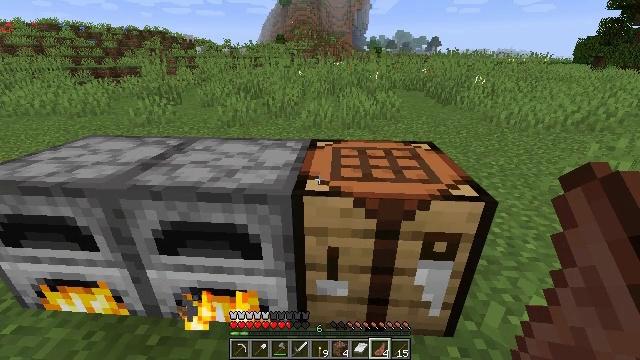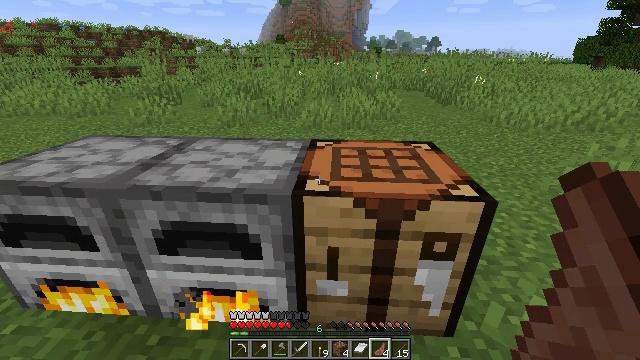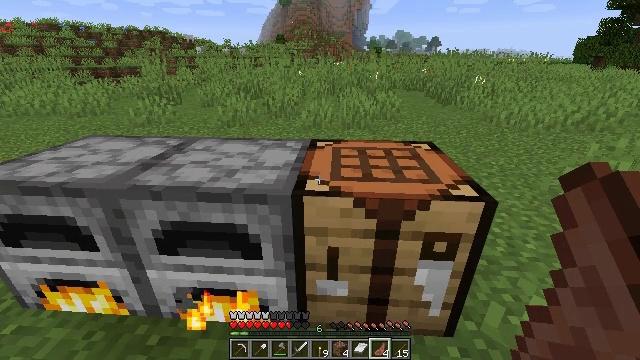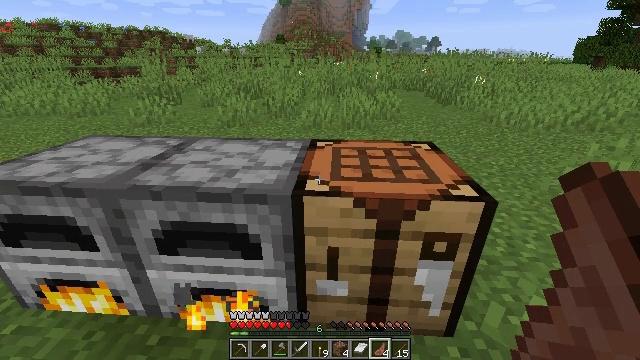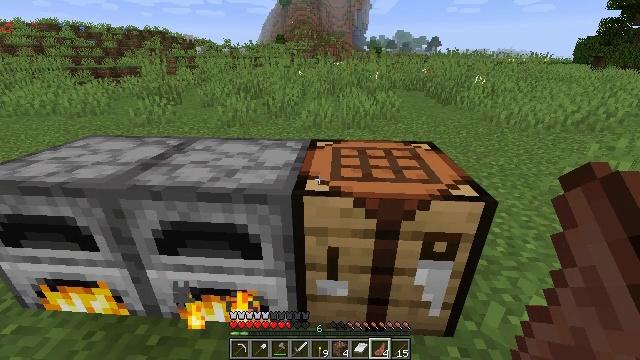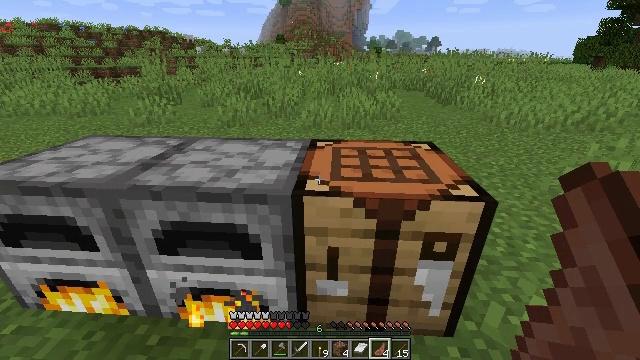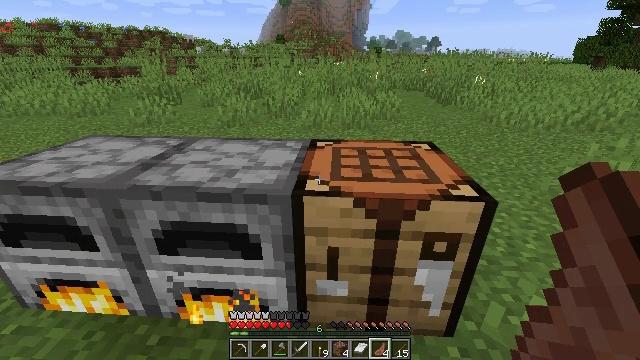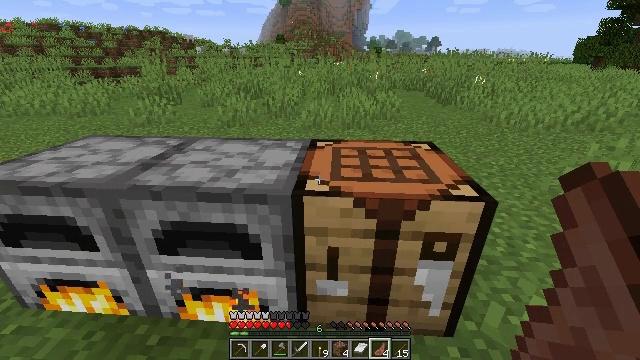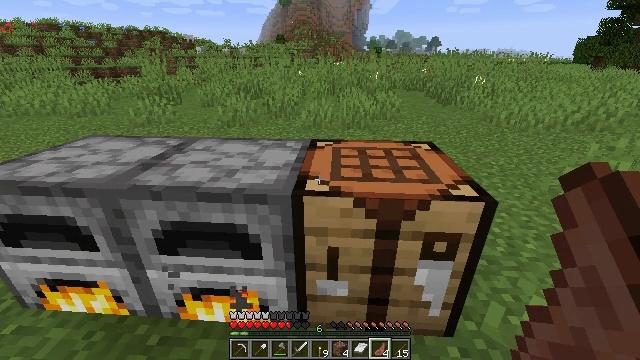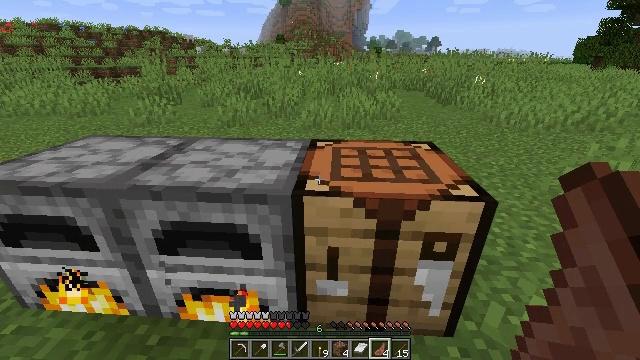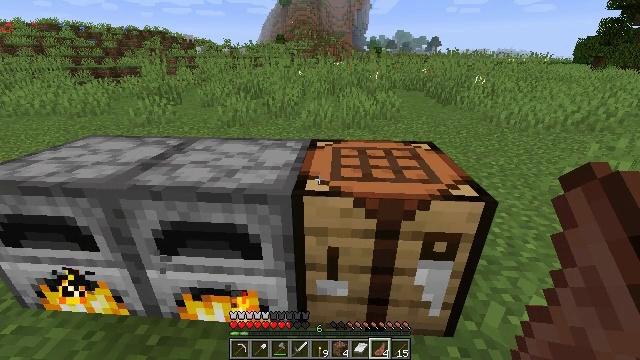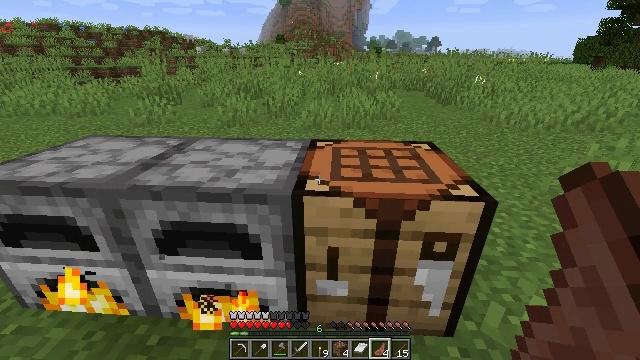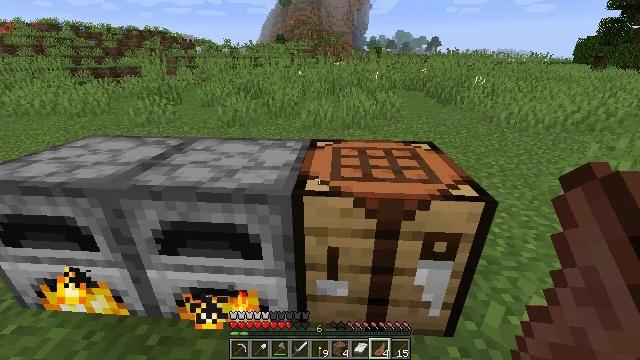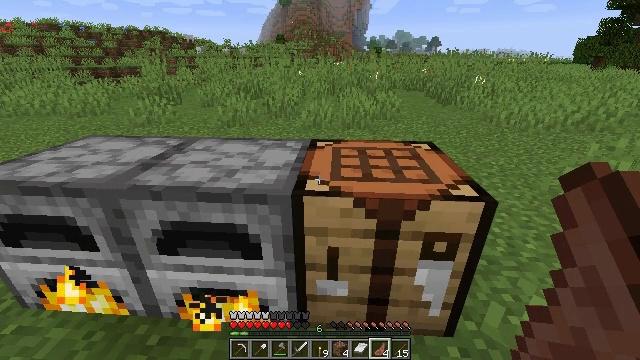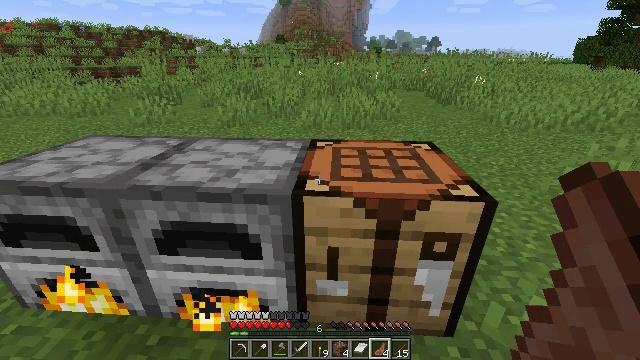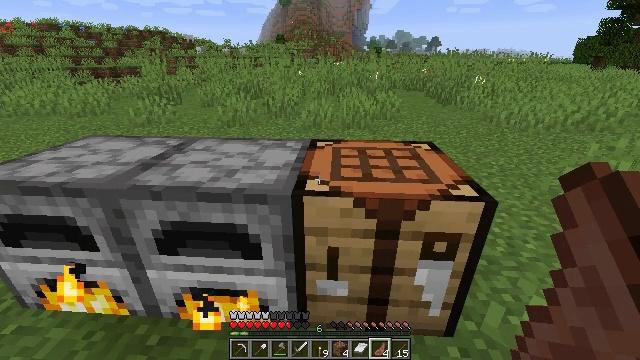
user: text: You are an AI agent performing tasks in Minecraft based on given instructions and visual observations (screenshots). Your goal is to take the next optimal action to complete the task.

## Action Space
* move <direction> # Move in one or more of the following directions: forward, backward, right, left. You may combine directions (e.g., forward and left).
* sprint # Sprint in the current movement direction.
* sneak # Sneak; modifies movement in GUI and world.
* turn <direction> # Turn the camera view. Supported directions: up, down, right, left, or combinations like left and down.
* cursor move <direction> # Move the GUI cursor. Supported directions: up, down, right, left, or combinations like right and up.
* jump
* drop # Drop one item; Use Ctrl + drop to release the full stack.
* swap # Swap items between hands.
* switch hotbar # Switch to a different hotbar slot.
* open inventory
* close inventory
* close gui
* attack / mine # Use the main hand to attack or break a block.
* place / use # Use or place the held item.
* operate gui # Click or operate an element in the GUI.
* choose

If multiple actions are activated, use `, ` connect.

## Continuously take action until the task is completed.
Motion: motion action
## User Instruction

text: Combat the zombie villager.
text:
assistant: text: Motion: no_op
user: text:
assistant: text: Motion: no_op
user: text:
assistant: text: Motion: no_op
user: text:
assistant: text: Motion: no_op
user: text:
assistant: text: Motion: no_op
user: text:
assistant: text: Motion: no_op
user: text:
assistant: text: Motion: no_op
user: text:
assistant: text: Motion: no_op
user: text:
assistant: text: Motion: no_op
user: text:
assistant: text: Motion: no_op
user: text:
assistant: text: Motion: no_op
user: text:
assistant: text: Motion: no_op
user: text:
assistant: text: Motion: no_op
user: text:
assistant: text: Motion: no_op
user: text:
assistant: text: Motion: no_op
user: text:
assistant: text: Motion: no_op
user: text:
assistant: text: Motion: no_op
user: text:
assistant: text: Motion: no_op
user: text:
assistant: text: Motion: no_op
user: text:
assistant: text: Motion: no_op
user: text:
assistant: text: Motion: no_op
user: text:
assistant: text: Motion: no_op
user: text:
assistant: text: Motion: no_op
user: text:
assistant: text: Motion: no_op
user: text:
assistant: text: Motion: no_op
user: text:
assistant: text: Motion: no_op
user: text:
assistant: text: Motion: no_op
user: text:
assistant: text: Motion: no_op
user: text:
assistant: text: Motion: no_op
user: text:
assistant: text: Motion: no_op